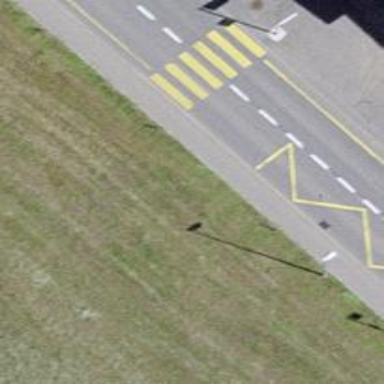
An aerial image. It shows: Asphalt sidewalk.